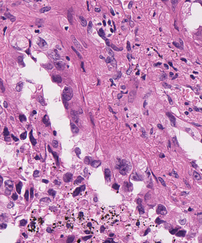
Tumor epithelial tissue: yes
Tumor-associated stroma tissue: yes
Normal tissue: no